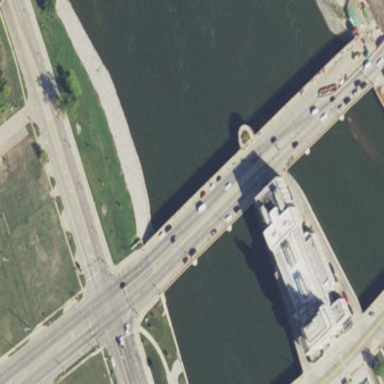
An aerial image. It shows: Concrete pedestrian bridge.